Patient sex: M
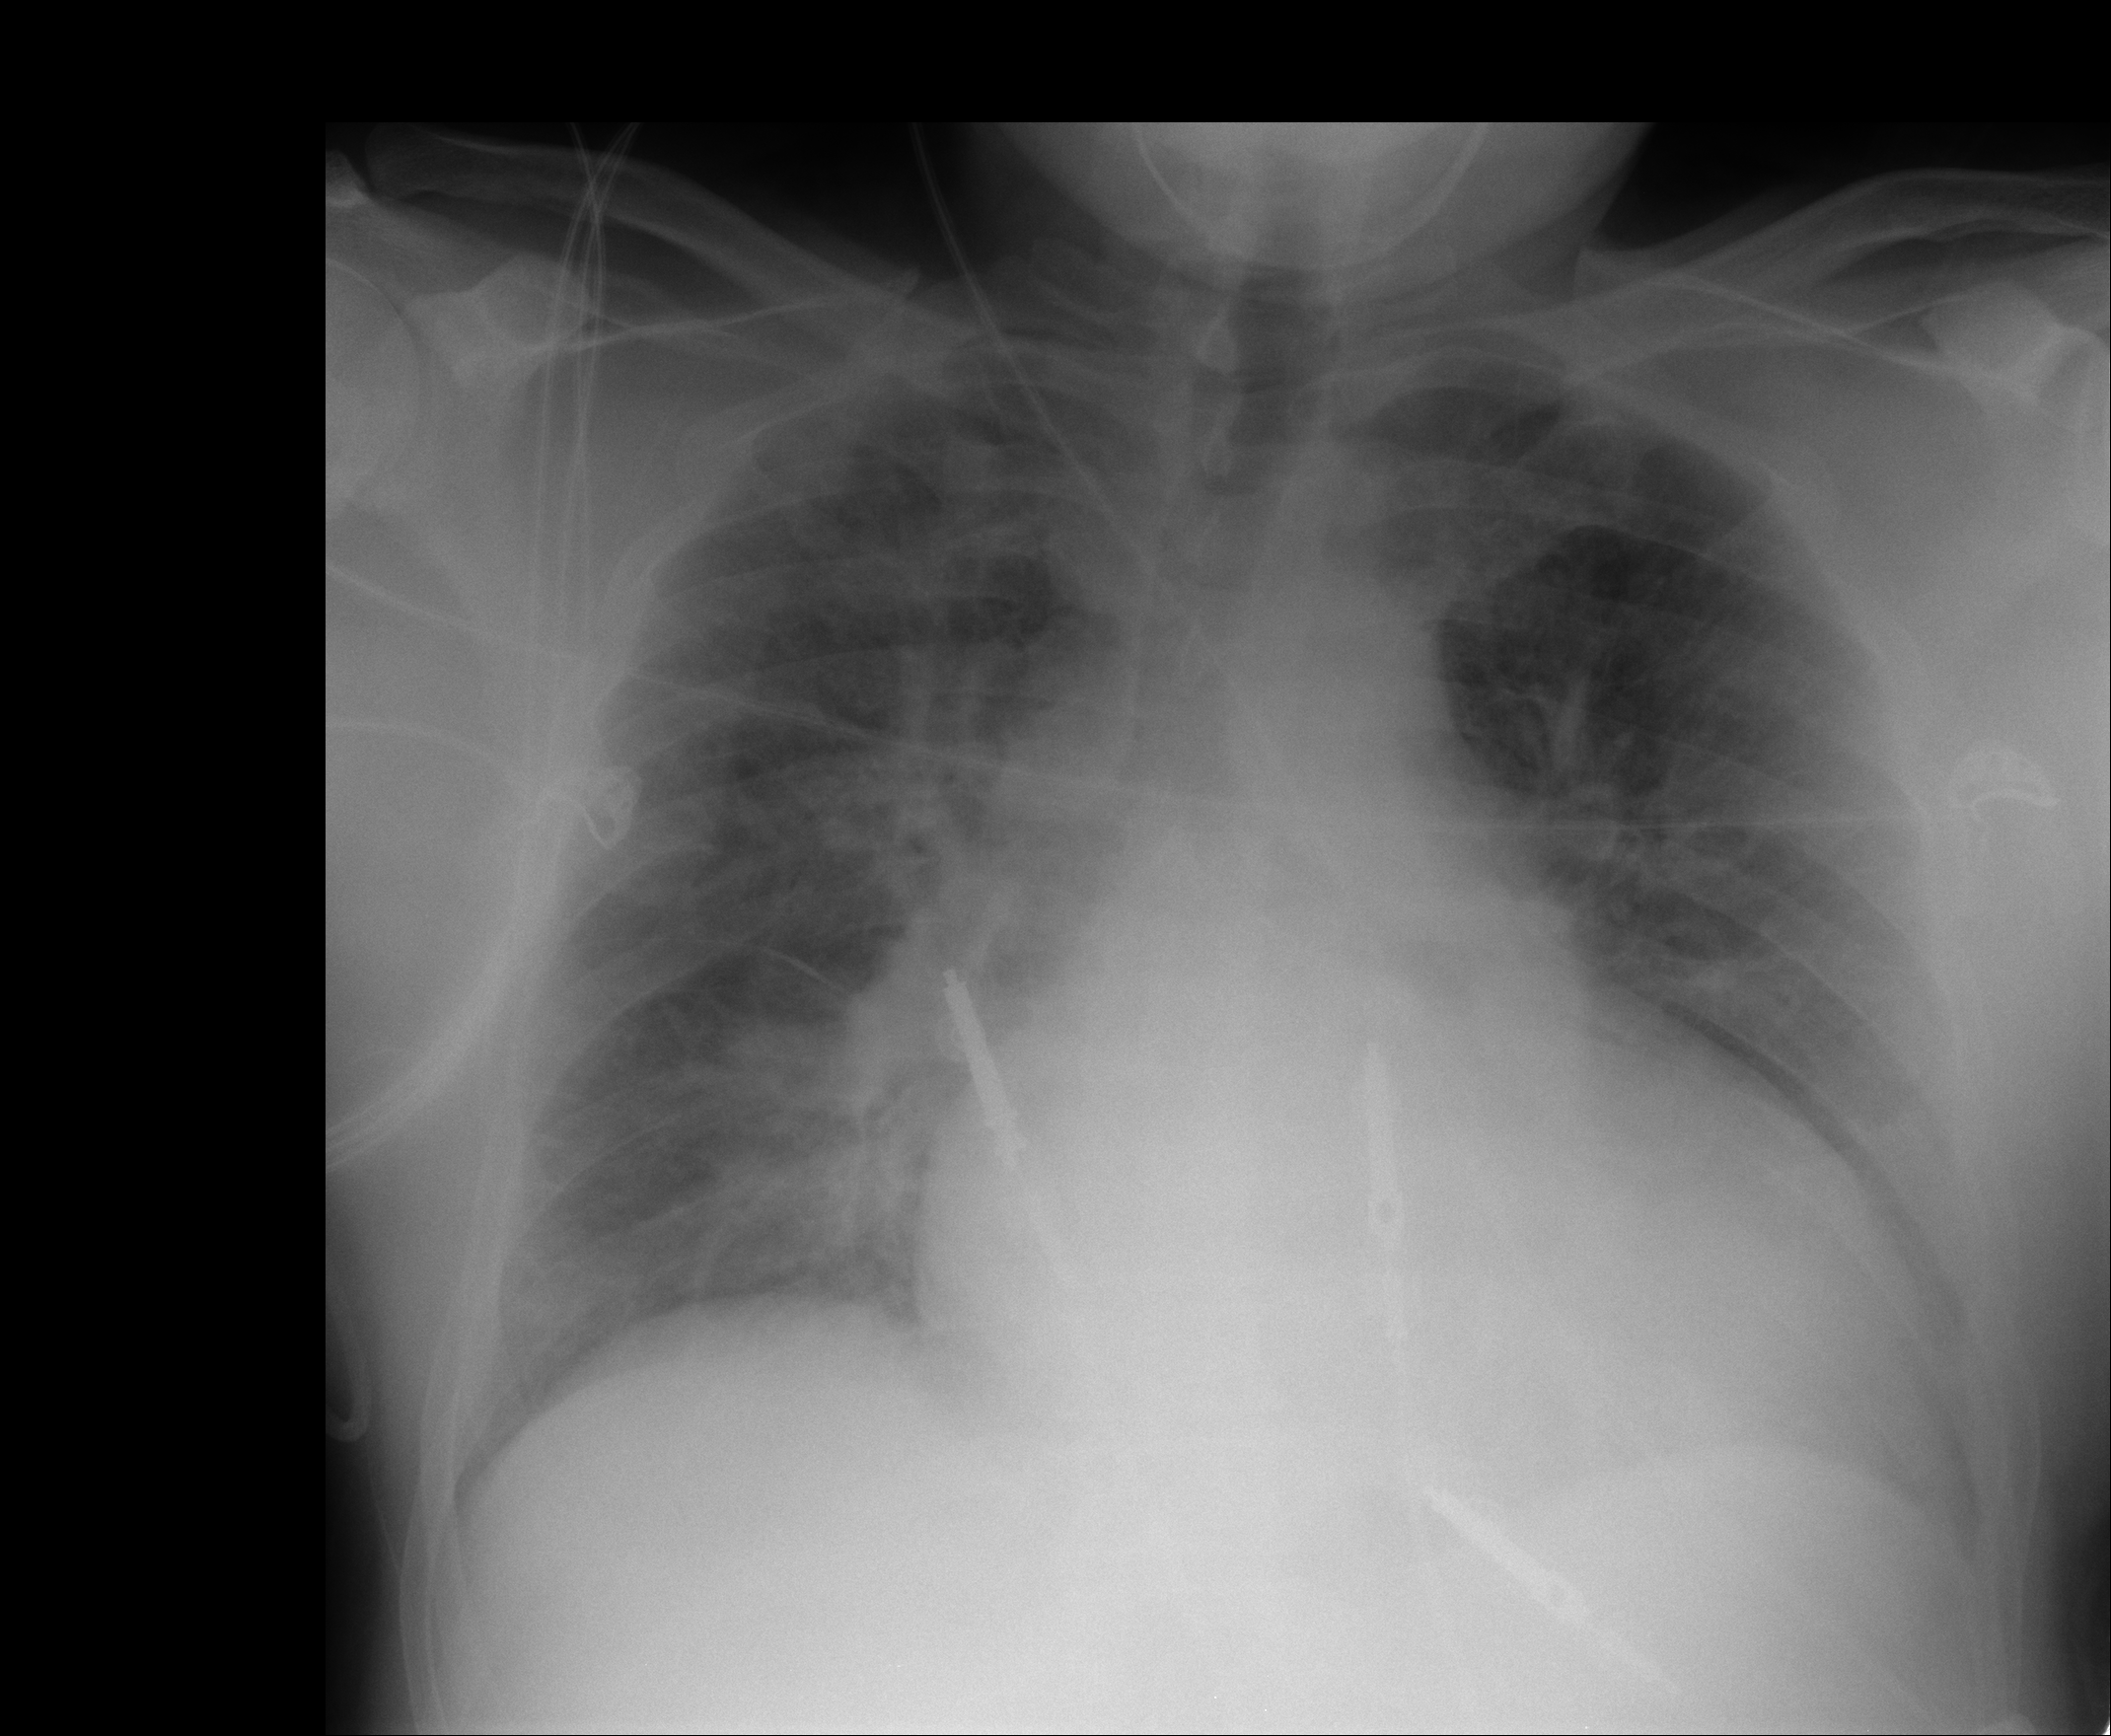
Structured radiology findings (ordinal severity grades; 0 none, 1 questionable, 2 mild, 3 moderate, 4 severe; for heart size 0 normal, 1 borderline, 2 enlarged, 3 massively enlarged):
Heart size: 2
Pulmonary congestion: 2
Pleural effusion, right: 0
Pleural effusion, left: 1
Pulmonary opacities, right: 1
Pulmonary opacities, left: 0
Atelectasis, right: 2
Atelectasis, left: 2